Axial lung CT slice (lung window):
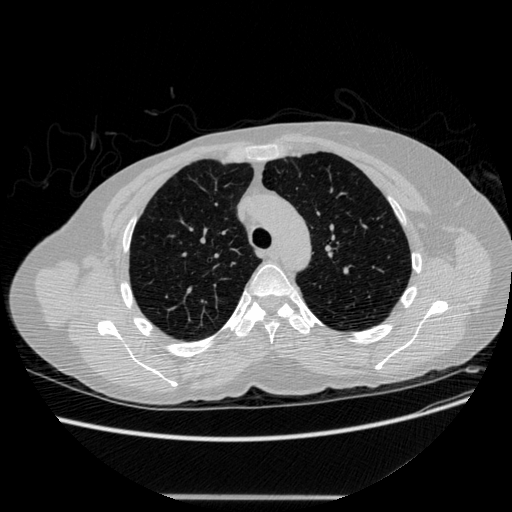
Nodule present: no